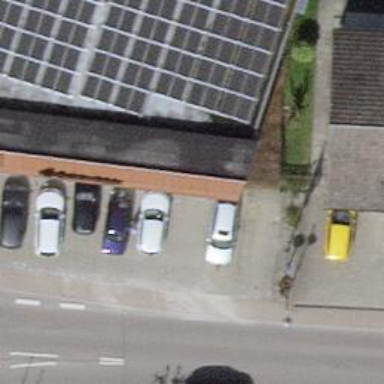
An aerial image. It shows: Street side parking area.